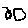
Label: hexagon